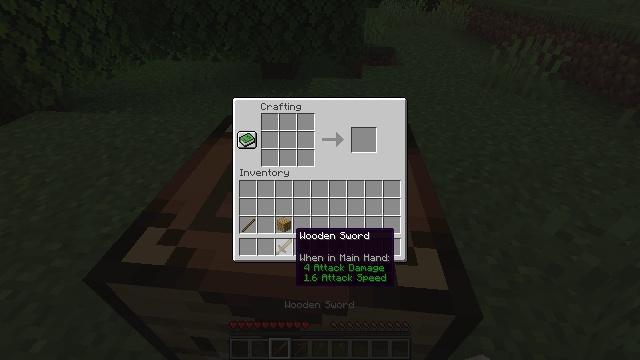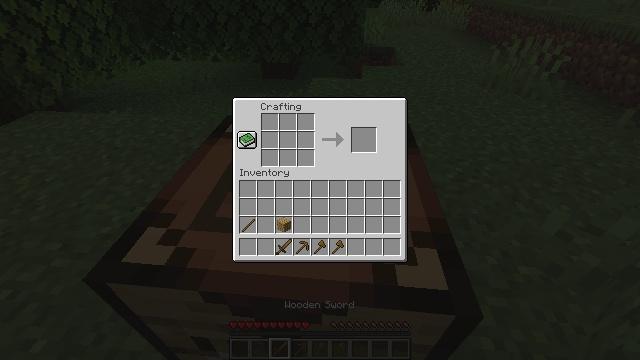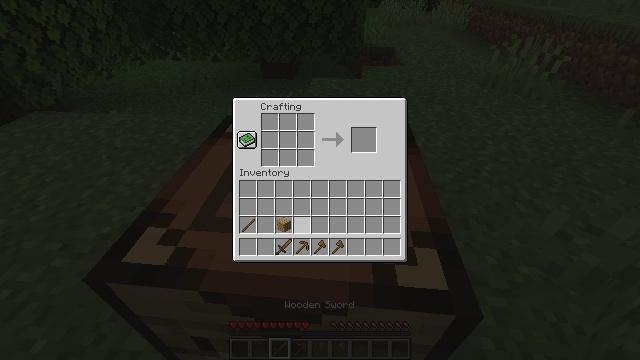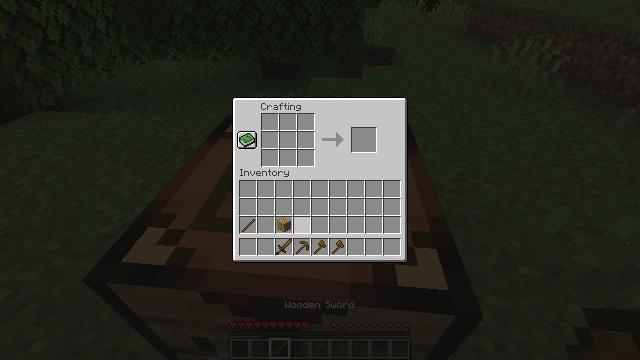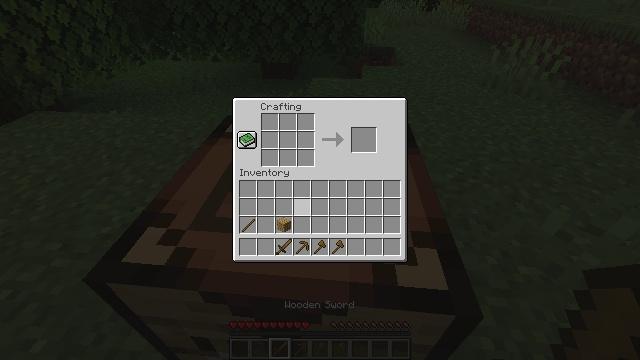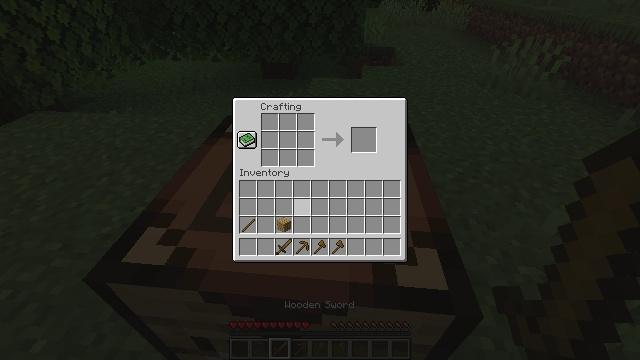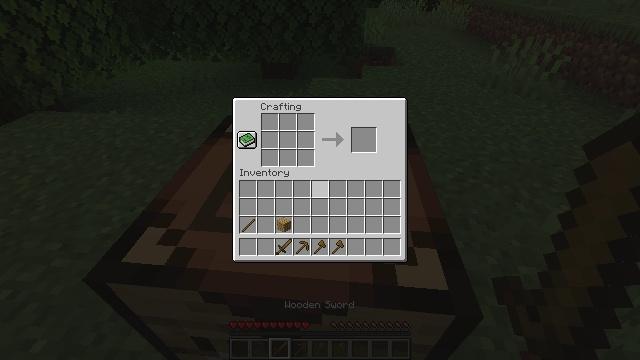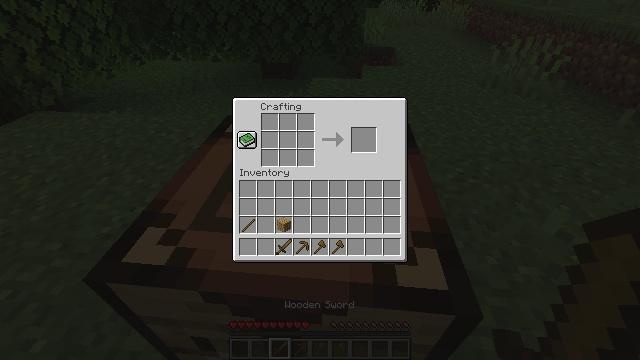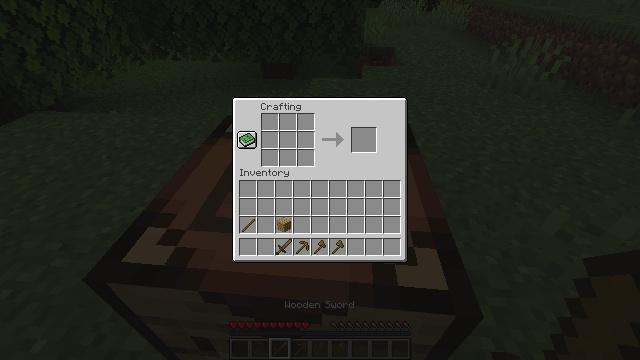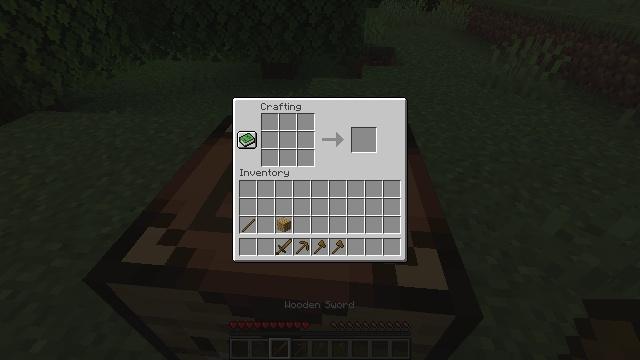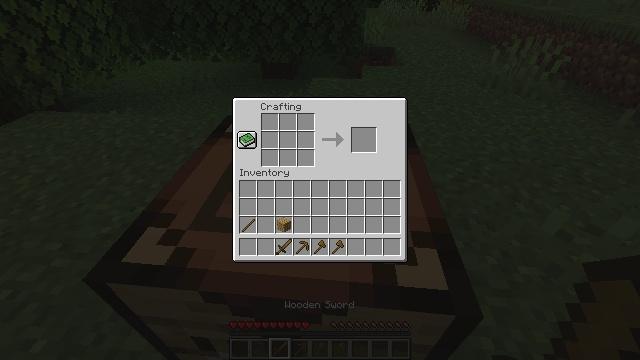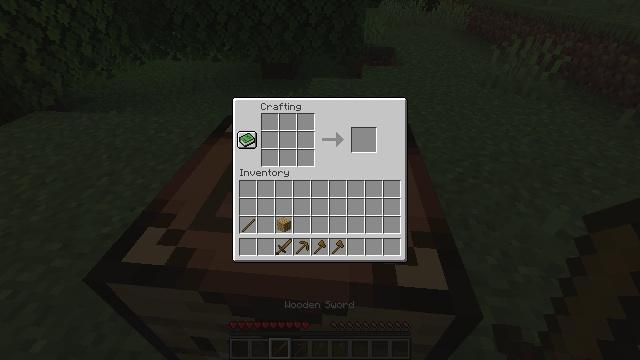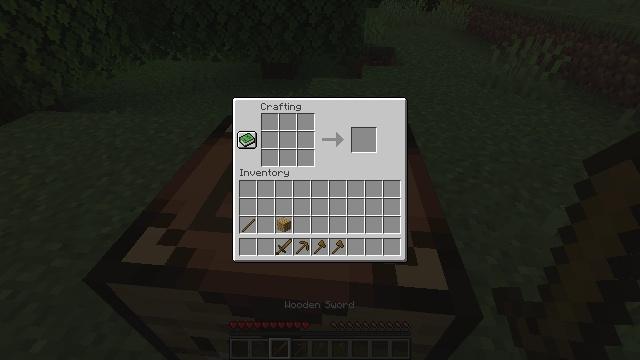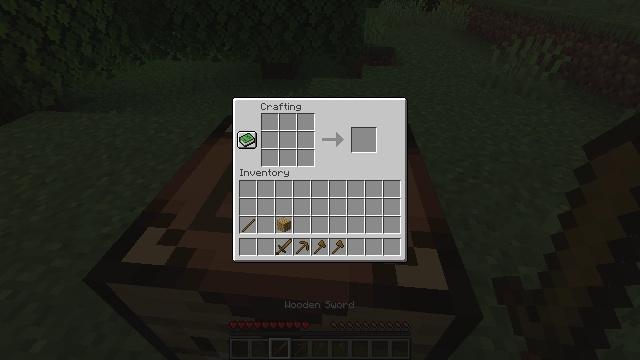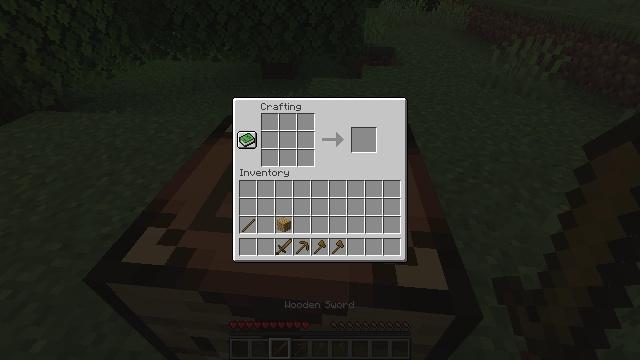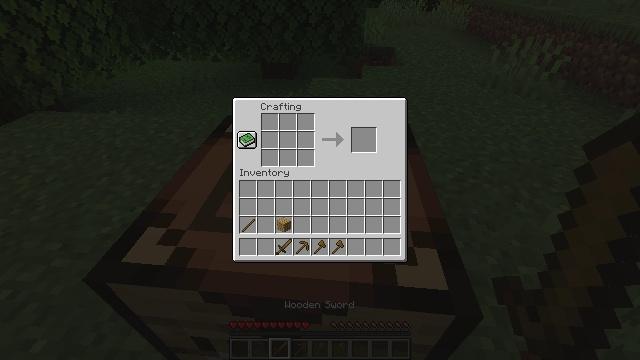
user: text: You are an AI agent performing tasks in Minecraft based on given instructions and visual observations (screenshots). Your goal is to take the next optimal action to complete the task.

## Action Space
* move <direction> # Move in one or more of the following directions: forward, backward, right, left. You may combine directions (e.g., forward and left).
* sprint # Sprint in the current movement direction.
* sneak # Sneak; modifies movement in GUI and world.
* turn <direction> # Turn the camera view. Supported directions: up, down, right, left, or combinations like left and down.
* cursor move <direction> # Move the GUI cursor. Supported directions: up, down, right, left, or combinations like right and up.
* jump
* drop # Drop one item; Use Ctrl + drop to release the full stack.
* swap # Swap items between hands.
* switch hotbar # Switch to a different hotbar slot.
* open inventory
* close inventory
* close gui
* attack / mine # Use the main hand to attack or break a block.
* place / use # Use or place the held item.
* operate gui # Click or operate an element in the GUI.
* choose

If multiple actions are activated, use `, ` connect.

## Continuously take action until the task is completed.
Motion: motion action
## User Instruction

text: Remove a wooden sword from the inventory.
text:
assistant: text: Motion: cursor move up
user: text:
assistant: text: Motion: no_op
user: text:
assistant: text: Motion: no_op
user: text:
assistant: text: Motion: cursor move up
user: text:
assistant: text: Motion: cursor move up
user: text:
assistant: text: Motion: cursor move right and up
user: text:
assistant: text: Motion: cursor move right and up
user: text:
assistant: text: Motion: no_op
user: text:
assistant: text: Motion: cursor move right and up
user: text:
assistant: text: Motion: no_op
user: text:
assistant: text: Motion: no_op
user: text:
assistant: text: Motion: no_op
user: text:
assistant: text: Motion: no_op
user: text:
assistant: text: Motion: no_op
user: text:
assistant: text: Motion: no_op
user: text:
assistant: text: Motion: no_op
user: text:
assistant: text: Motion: no_op
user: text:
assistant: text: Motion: no_op
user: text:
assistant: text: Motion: no_op
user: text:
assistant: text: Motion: no_op
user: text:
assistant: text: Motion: no_op
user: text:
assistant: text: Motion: no_op
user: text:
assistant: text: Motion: no_op
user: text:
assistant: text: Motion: no_op
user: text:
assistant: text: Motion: no_op
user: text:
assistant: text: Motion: no_op
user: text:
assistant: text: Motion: no_op
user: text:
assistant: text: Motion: no_op
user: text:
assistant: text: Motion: no_op
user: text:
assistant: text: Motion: no_op